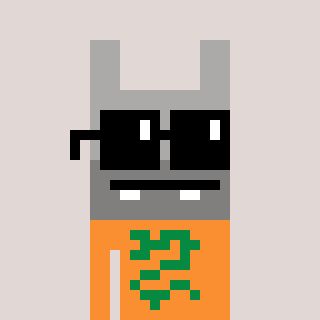
a pixel art character with square black sunglasses, a rabbit-shaped head and a orange-colored body on a warm background